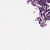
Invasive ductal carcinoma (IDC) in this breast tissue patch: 0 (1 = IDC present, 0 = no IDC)